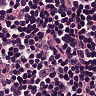
Metastatic tissue present: no